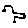
Label: bird